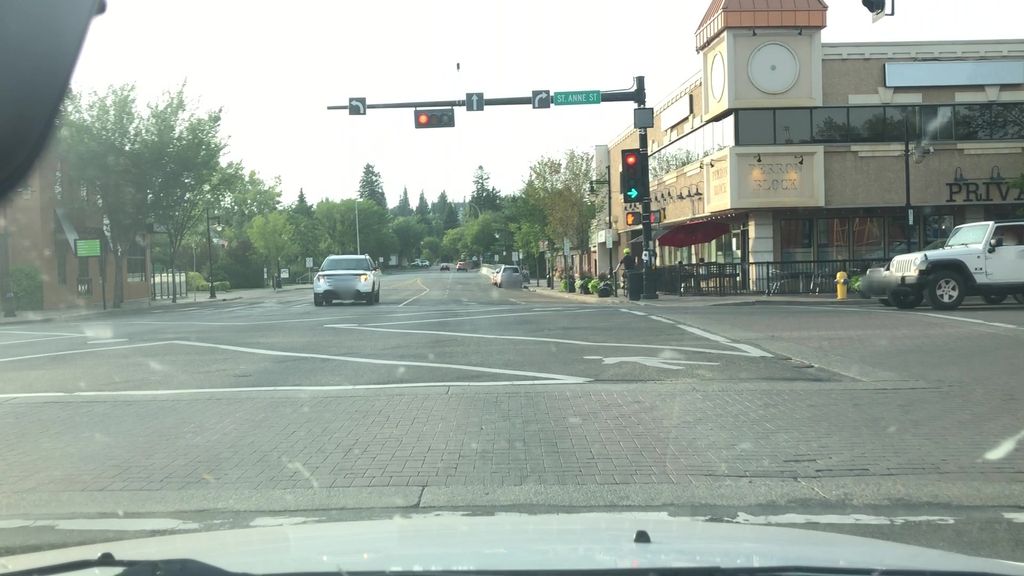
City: edmonton